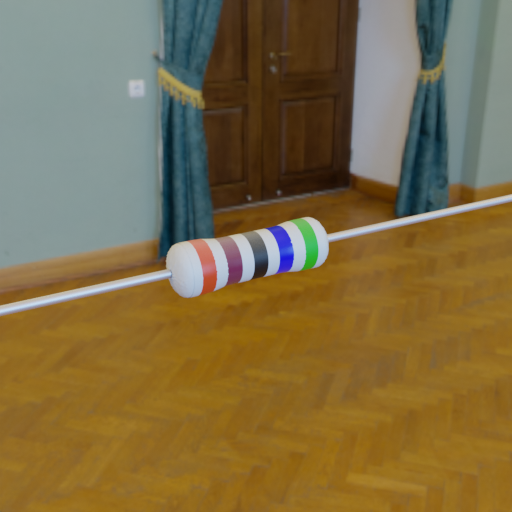
Resistor colour bands (in order): red, brown, black, blue, green